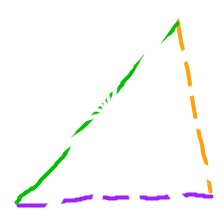
Shape: triangle